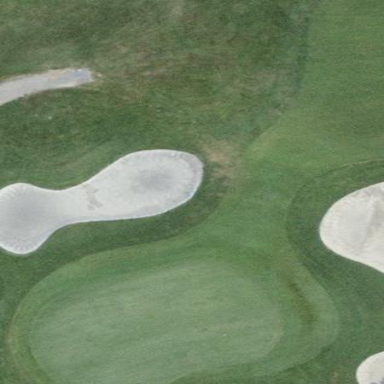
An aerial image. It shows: Golf bunker filled with natural sand.